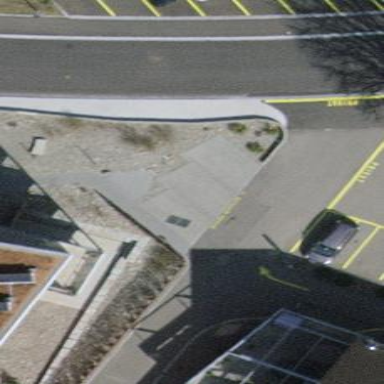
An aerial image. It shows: Parking area surfaced with paving stones.